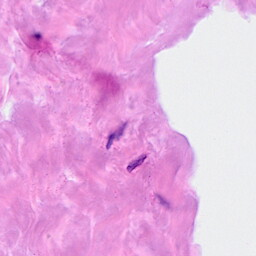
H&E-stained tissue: Breast